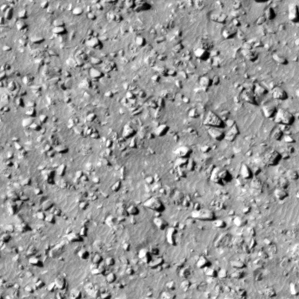
Label: non_frost